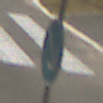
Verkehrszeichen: VorgeschriebeneVorbeifahrtRechts
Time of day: MorningAfternoon
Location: Outdoor (Suburban)
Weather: Clear
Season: NotSpecified
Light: Natural